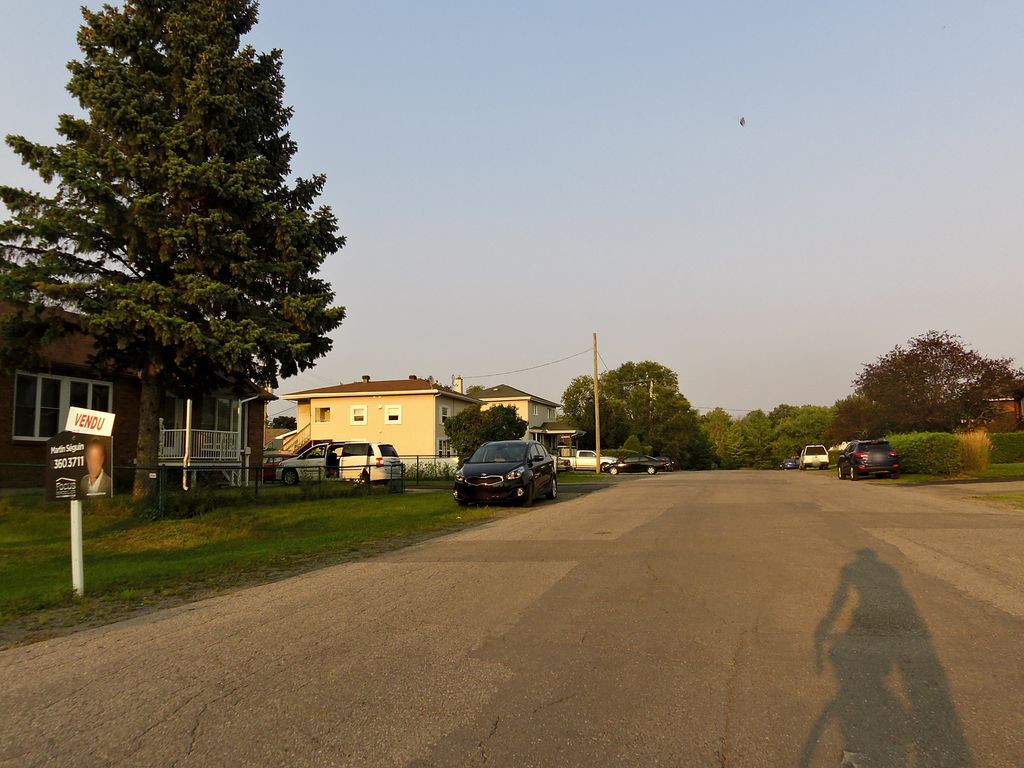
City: ottawa-gatineau